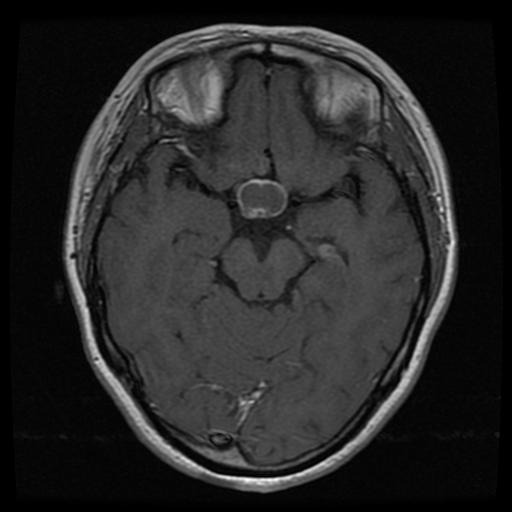
Label: pituitary